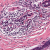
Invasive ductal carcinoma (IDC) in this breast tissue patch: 0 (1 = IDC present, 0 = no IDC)